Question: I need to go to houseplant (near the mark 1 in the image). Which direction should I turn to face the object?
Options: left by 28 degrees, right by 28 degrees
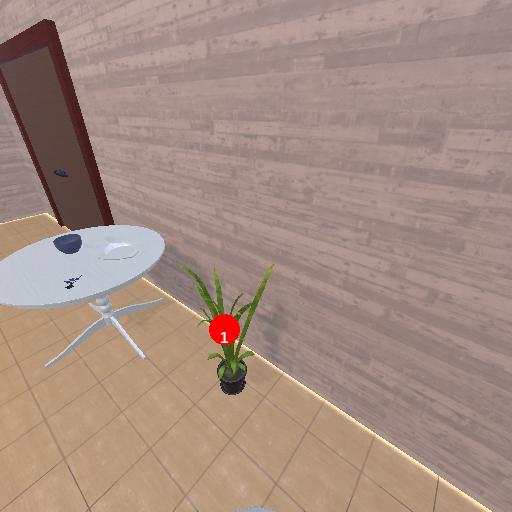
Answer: left by 28 degrees